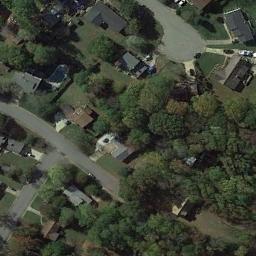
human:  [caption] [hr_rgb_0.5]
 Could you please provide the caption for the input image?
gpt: Many buildings of different shapes are in medium residential area .

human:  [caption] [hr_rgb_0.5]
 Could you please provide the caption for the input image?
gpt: There are only a few houses in a mid-sized residential area .

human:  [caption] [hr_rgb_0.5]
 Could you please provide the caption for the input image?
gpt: The medium residential is on the grass next to some trees and road .

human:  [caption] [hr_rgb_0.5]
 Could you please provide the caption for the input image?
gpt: The medium residential area has some houses and a grove of trees and a road goes through the medium residential area .

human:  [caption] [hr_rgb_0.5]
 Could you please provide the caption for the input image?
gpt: There are many green trees and some buildings on the medium residential area .